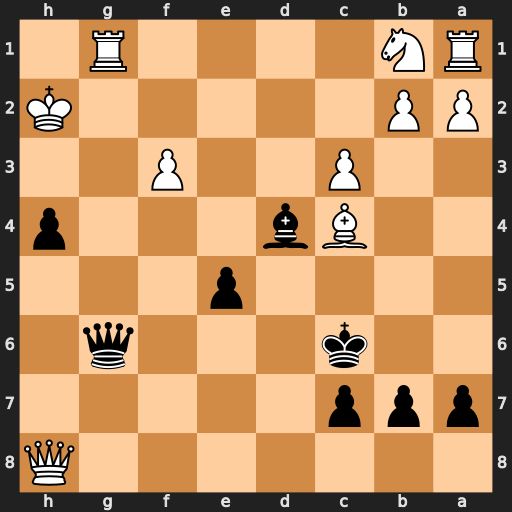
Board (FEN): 7Q/ppp5/2k3q1/4p3/2Bb3p/2P2P2/PP5K/RN4R1
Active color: b
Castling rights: -
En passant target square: -
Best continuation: Qxg1+ Kh3 Qg3#